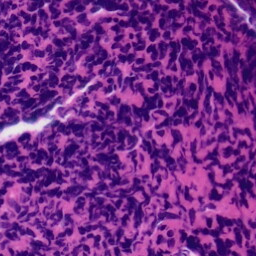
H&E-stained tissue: Tonsil